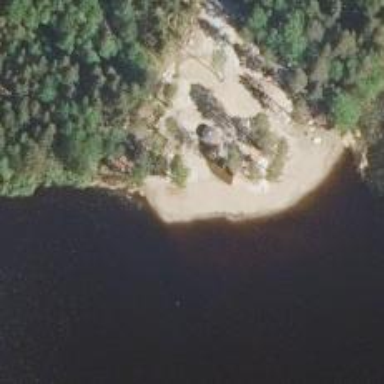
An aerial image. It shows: Sandy beach with natural surface.